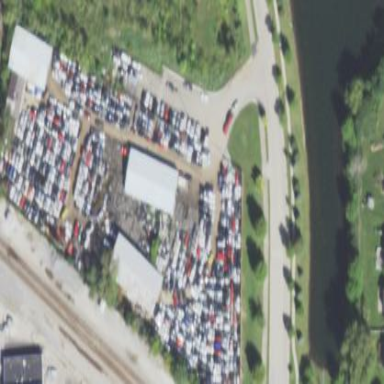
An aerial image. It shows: Scrap yard located in industrial area.